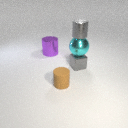
small gray metal cube below large cyan metal sphere